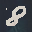
Label: 8